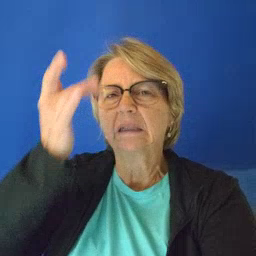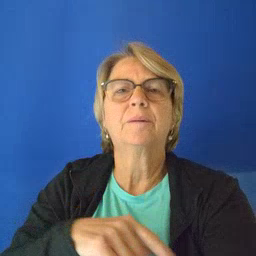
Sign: sick